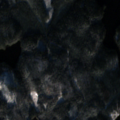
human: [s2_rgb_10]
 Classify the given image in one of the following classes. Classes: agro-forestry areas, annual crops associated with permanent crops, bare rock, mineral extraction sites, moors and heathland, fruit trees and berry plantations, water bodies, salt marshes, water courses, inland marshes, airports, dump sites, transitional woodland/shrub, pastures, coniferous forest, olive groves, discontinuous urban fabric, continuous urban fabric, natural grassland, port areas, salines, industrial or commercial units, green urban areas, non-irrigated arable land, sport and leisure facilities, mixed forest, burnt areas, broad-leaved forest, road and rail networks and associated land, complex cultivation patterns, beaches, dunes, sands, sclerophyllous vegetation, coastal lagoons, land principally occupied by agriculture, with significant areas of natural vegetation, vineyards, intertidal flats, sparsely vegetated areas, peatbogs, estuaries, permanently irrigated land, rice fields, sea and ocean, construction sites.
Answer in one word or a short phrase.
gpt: coniferous forest, mixed forest, transitional woodland/shrub, water bodies